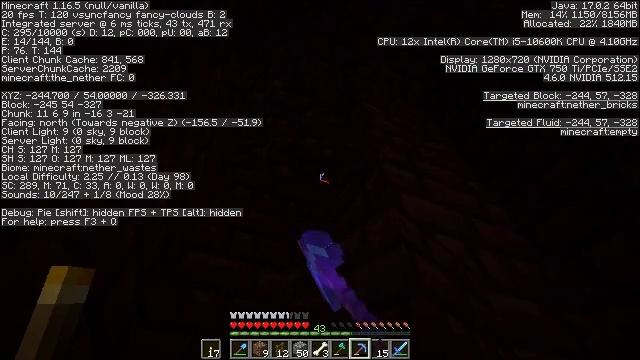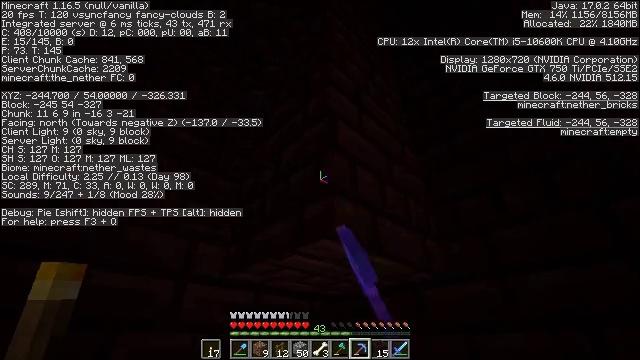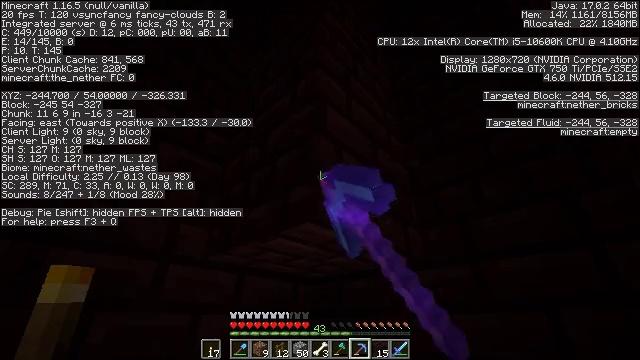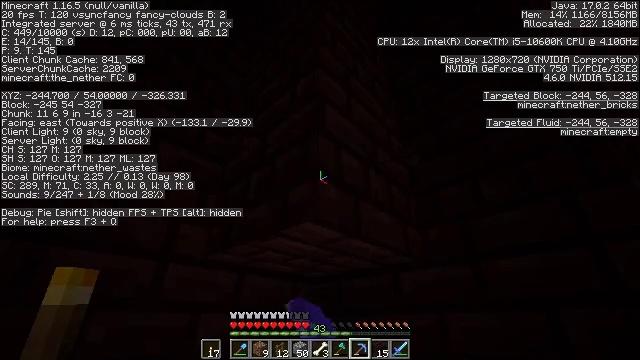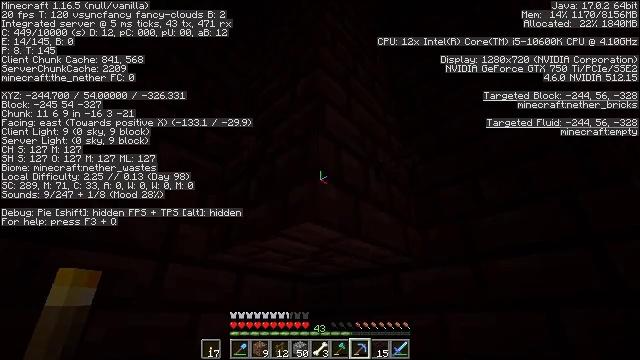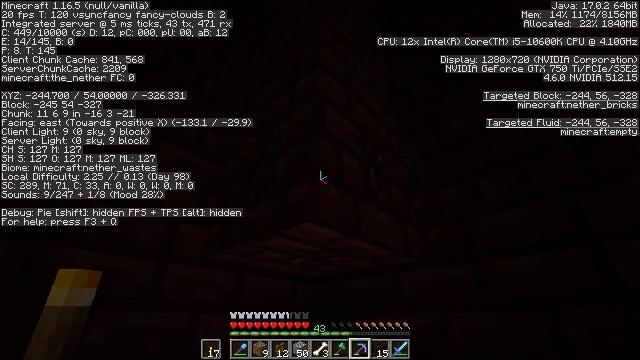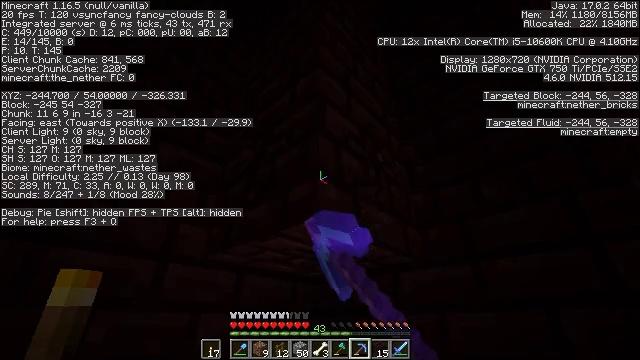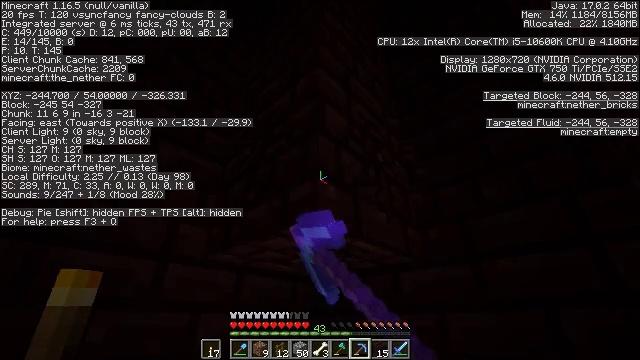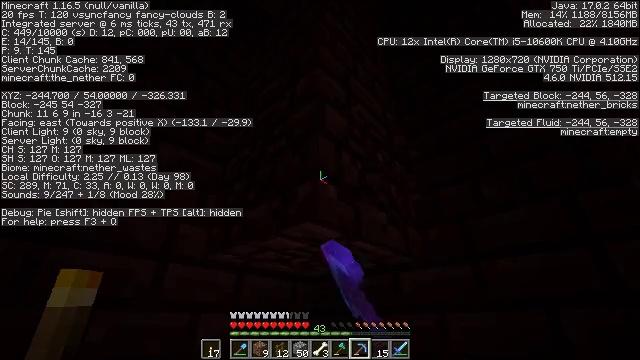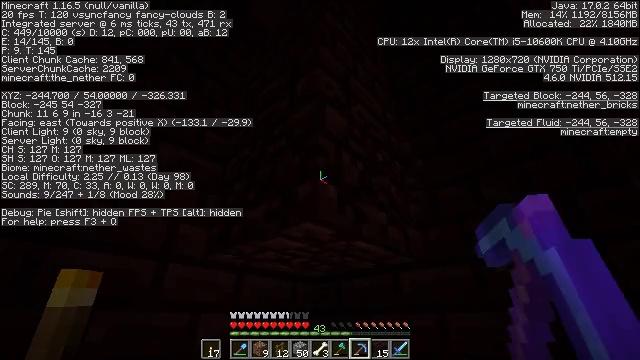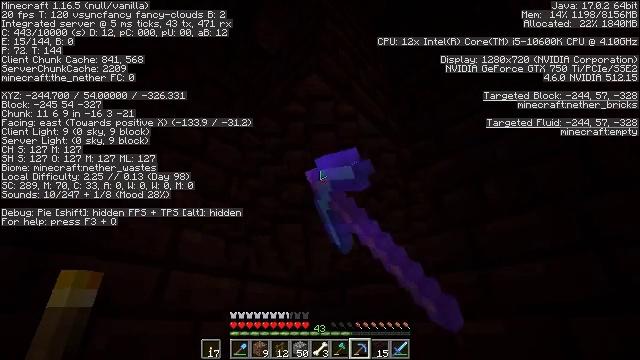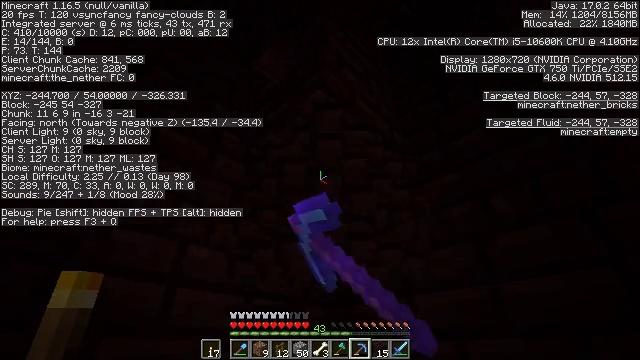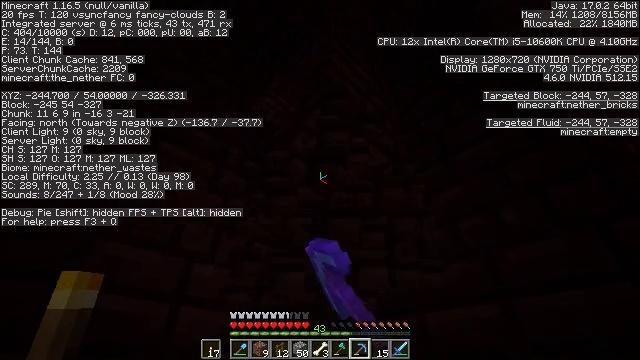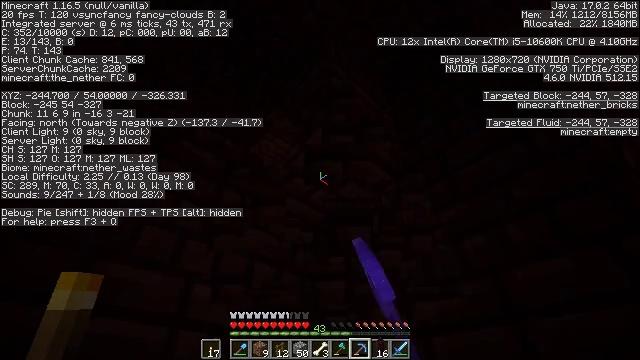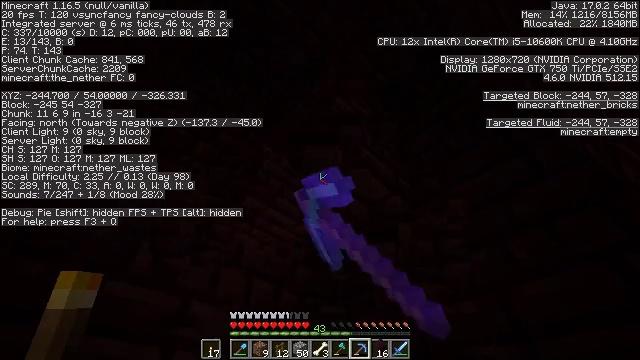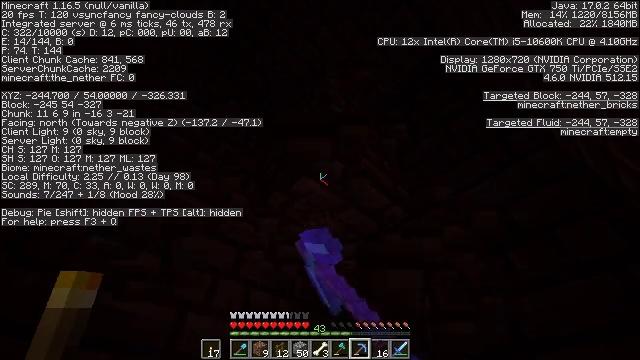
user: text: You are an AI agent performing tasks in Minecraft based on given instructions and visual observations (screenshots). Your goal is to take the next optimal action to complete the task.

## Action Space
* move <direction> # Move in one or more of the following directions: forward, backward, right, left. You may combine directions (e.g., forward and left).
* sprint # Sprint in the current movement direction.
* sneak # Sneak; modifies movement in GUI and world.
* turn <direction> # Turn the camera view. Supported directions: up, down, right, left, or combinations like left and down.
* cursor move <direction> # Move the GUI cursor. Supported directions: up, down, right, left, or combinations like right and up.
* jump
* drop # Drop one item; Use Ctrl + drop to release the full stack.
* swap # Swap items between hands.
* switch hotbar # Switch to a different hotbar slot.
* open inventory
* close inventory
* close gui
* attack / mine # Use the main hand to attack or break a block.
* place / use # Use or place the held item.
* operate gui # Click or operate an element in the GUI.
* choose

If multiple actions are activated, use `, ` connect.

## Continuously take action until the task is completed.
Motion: motion action
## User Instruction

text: Break the nether bricks in a fortress.
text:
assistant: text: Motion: turn right and down, attack / mine
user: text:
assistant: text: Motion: turn right and down, attack / mine
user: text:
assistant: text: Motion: attack / mine
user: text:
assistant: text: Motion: attack / mine
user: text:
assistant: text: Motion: attack / mine
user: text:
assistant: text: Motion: attack / mine
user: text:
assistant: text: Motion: attack / mine
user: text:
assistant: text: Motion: attack / mine
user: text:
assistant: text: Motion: attack / mine
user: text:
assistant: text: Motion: turn up, attack / mine
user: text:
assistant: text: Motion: turn left and up, attack / mine
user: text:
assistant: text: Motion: turn left and up, attack / mine
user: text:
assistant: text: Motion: turn up, attack / mine
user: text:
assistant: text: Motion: turn up, attack / mine
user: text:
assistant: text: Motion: turn up, attack / mine
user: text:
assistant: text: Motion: attack / mine
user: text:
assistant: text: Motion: attack / mine
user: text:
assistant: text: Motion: attack / mine
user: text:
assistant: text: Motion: attack / mine
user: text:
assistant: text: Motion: attack / mine
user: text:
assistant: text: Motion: attack / mine
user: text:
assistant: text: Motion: attack / mine
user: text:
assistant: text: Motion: turn up, attack / mine
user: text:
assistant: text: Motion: turn up, attack / mine
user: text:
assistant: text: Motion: turn up, attack / mine
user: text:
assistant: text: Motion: turn up, attack / mine
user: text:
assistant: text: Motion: turn up, attack / mine
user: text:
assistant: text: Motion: turn up, attack / mine
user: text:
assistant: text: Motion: turn up, attack / mine
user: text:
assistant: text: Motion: attack / mine